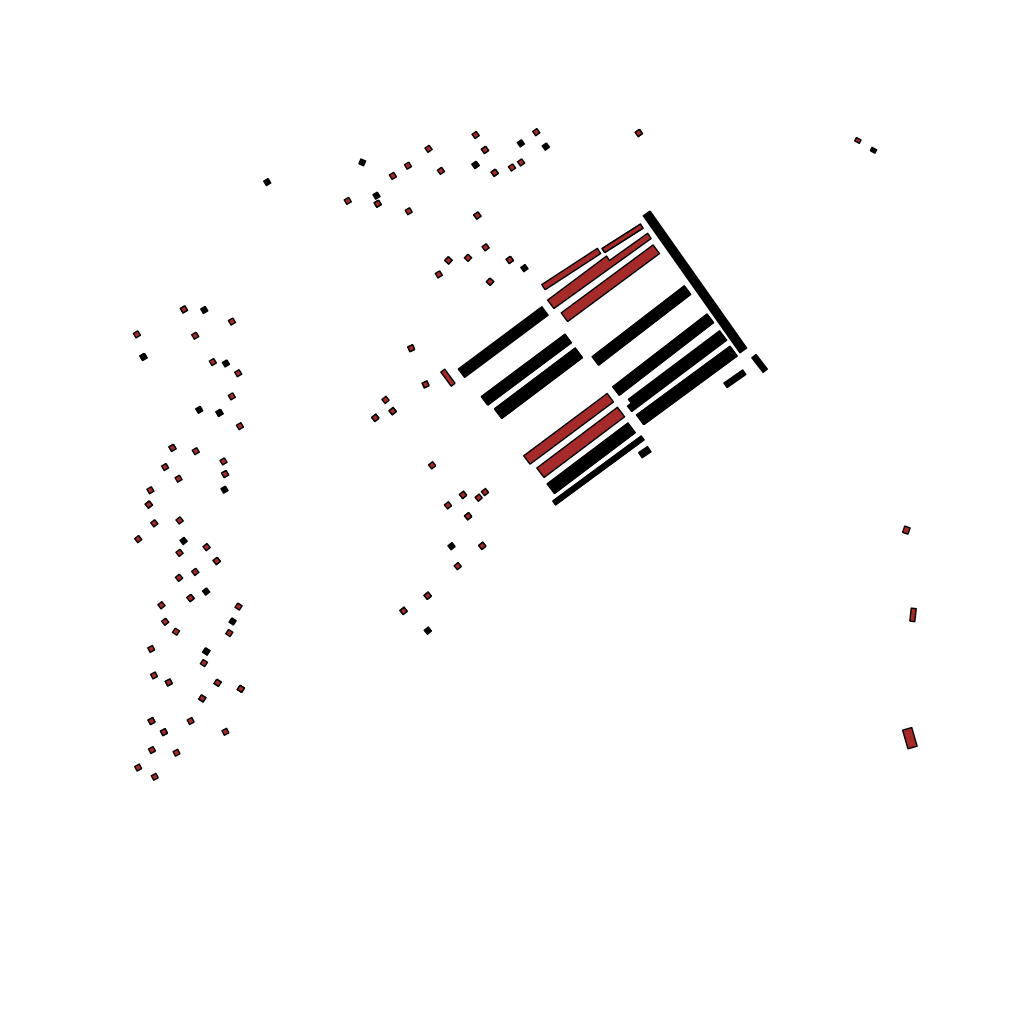
Tags: overhead vector_map, recreation, residential, individual_rise, density_1, Building, Facility, 1.0 km²